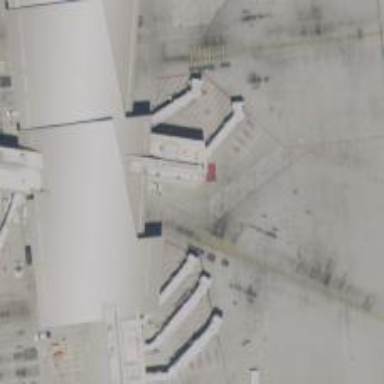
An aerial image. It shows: Airport gate.